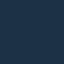
Land use / land cover: SeaLake